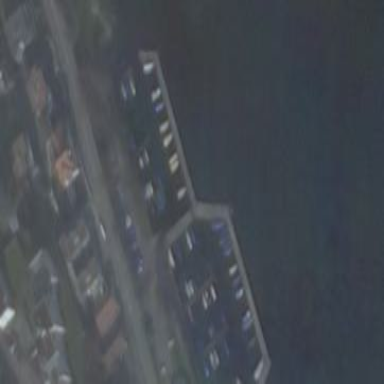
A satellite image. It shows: Man-made pier.